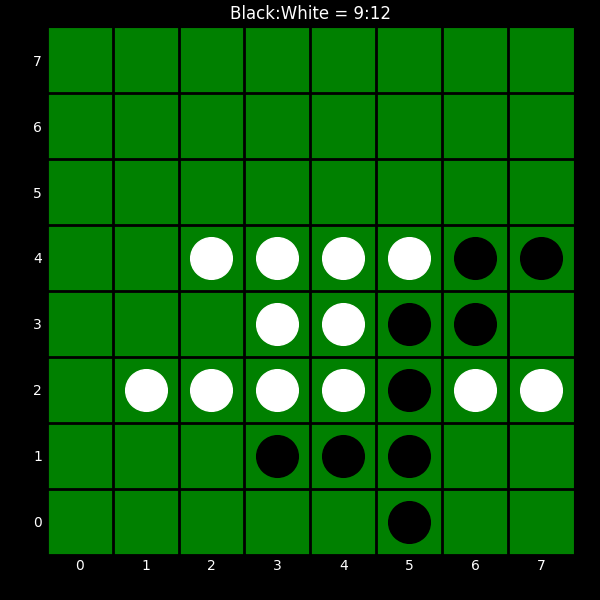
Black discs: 9
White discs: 12